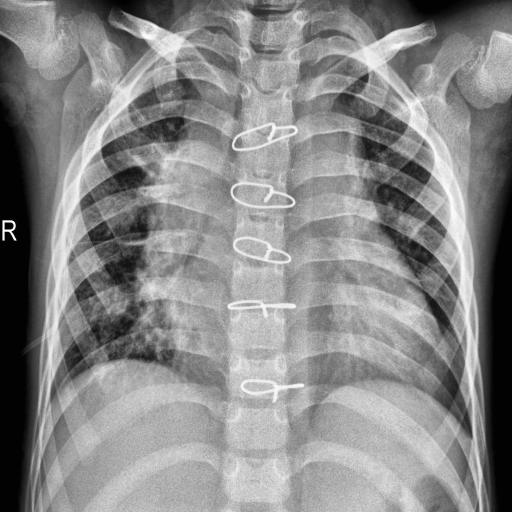
Finding: PNEUMONIA